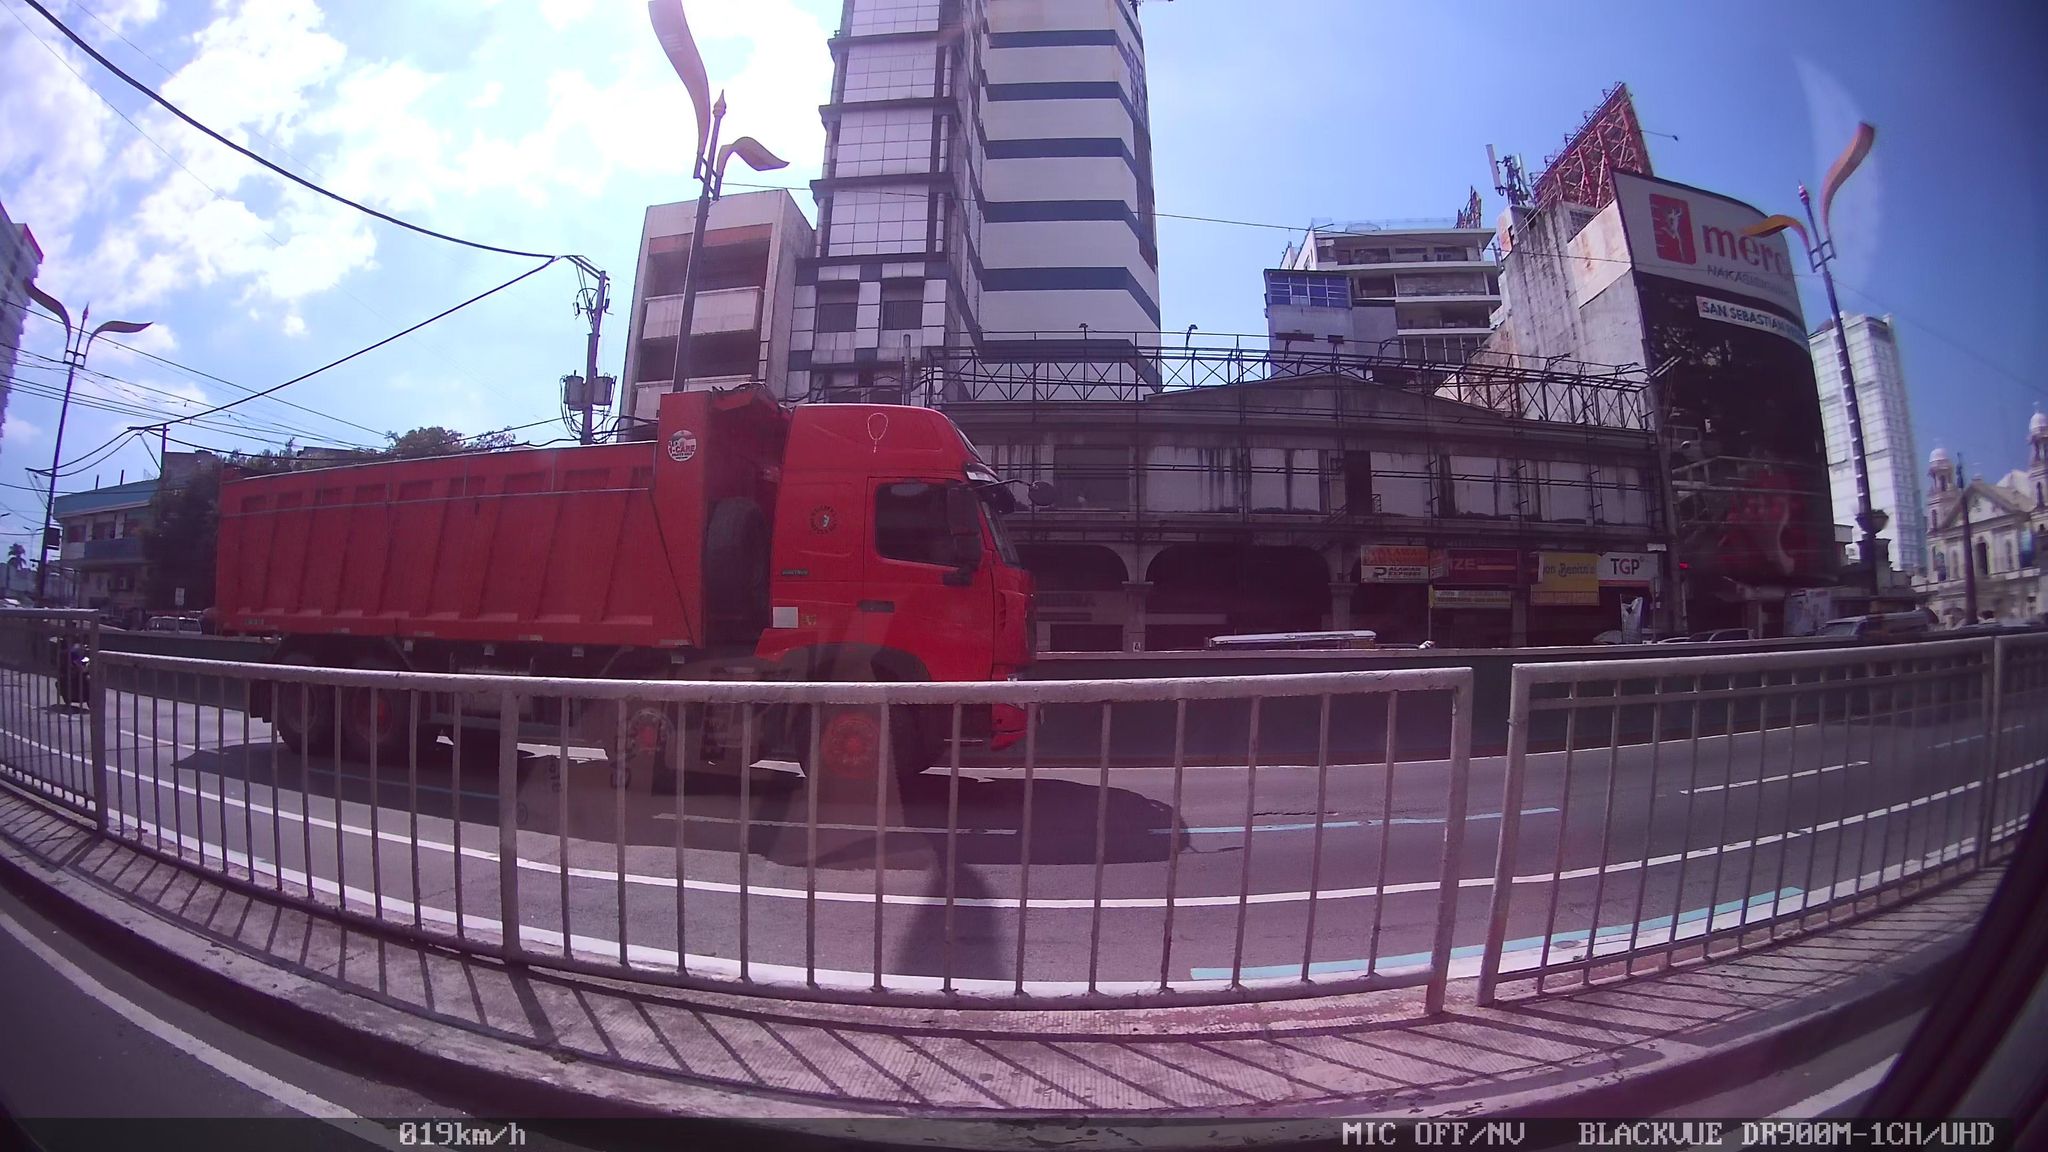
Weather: clear
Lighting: day
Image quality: good
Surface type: driving surface
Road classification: primary
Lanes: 2
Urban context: urban centre
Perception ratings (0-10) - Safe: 0.64, Lively: 2.81, Beautiful: 0.66, Boring: 3.08, Depressing: 6.76, Wealthy: 4.01